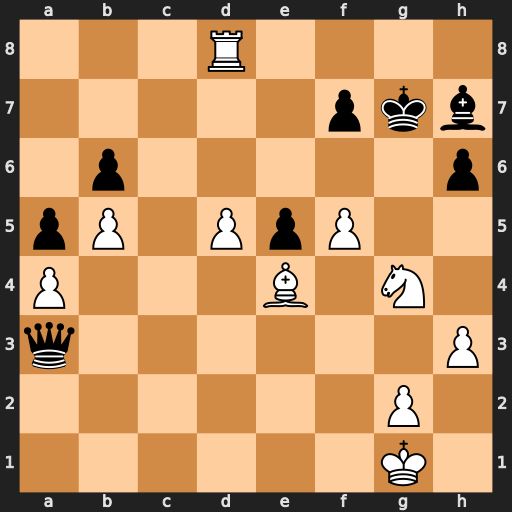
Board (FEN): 3R4/5pkb/1p5p/pP1PpP2/P3B1N1/q6P/6P1/6K1
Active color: w
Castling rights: -
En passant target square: -
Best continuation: f6#